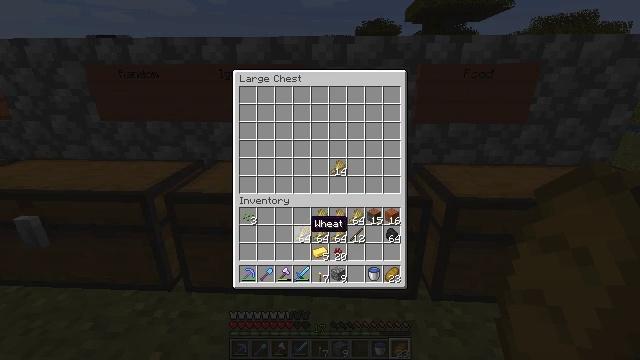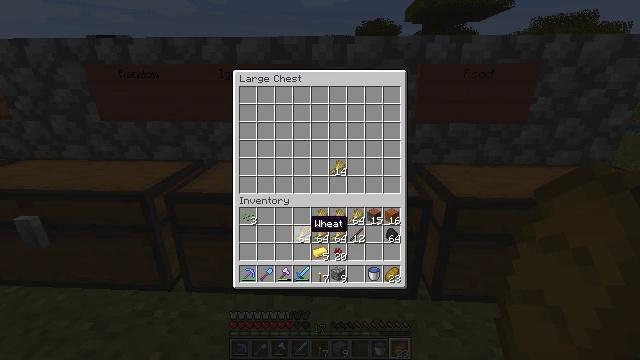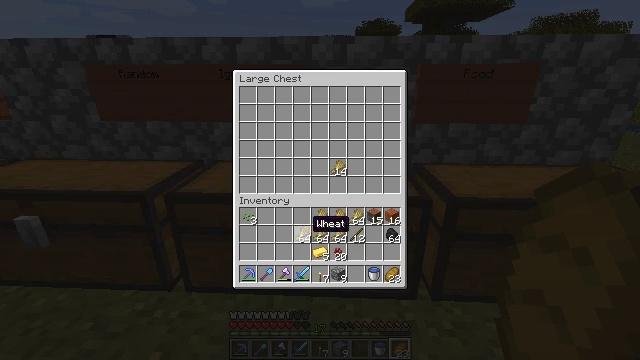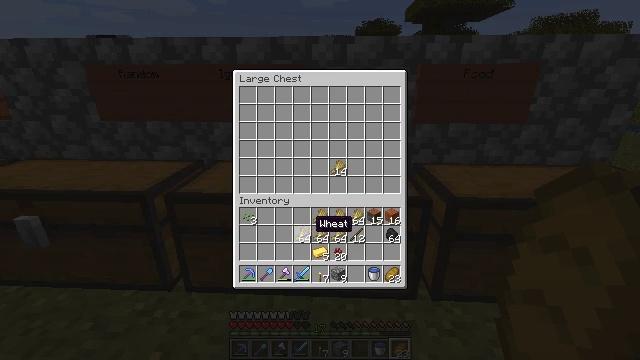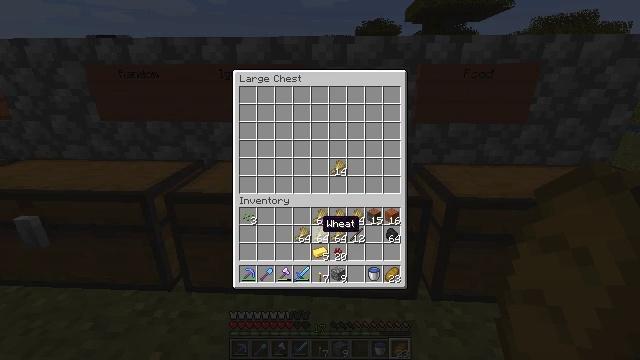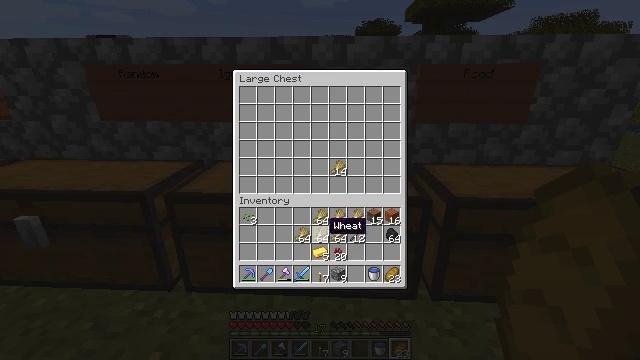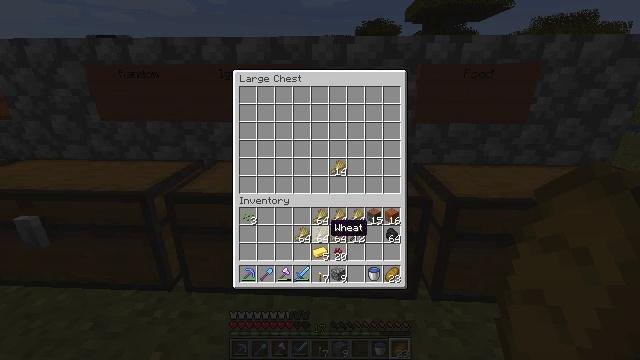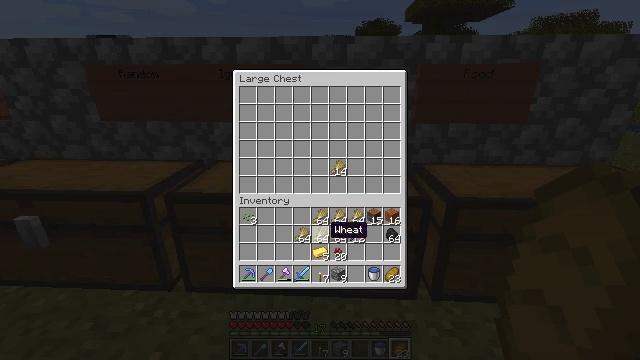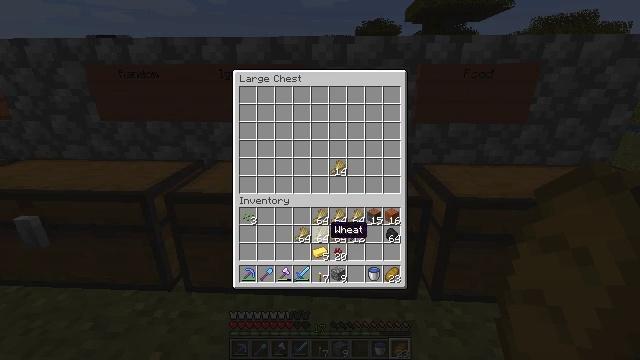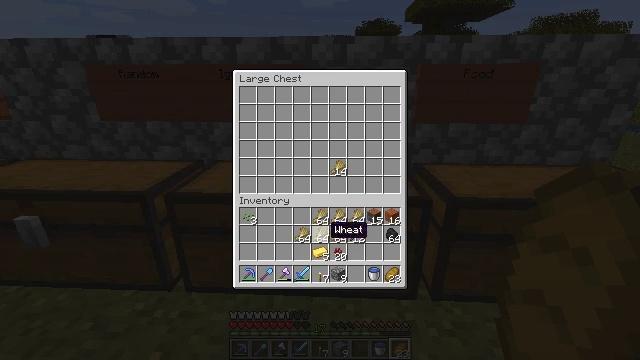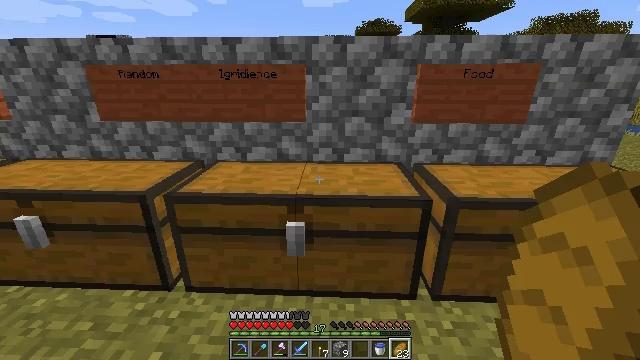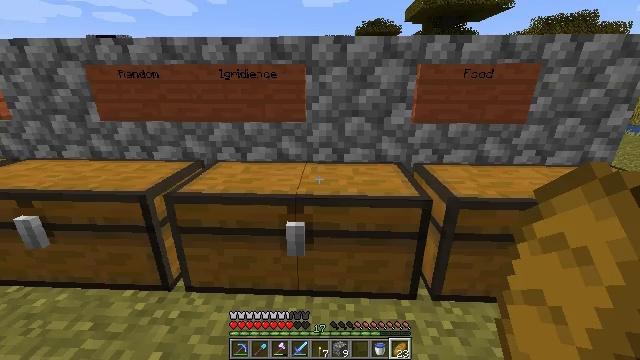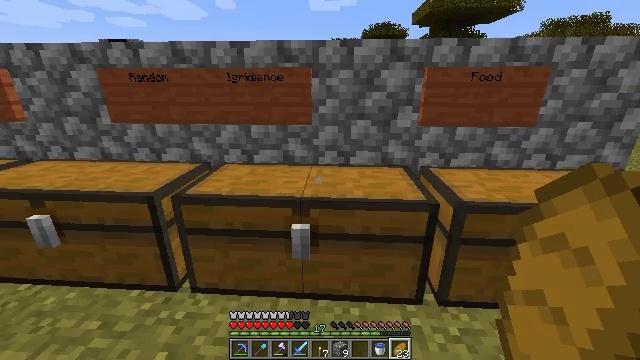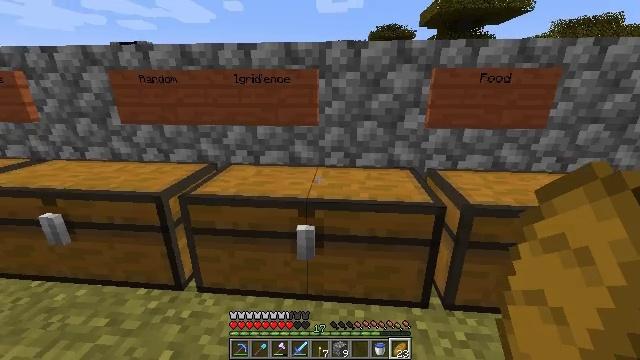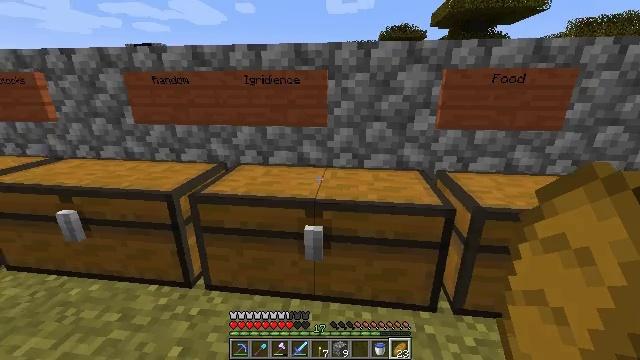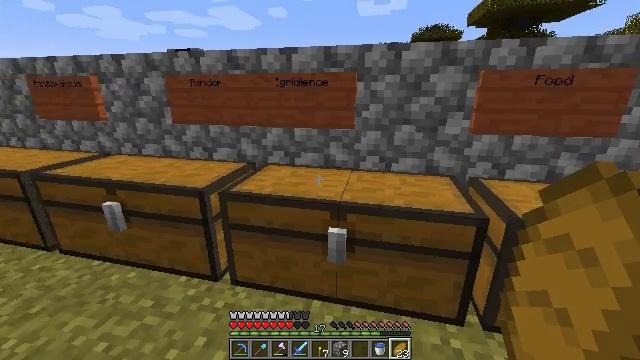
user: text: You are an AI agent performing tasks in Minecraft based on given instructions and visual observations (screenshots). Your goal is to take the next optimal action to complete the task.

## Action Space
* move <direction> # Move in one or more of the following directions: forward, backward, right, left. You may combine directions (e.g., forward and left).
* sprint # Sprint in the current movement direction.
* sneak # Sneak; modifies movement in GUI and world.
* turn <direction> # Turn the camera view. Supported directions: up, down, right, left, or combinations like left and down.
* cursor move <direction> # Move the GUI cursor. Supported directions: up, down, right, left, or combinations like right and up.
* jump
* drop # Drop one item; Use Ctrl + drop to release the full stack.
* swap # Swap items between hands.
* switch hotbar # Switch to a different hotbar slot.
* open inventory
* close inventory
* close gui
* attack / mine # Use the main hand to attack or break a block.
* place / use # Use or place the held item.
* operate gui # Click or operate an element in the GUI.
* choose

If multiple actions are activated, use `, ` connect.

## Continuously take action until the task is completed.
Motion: motion action
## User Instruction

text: Use the crafting table to make bread from wheat.
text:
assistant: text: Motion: no_op
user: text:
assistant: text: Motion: no_op
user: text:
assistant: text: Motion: no_op
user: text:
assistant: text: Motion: cursor move right
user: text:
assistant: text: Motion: no_op
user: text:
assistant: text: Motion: no_op
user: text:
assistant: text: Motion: no_op
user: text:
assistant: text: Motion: no_op
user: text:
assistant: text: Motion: no_op
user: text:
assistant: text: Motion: no_op
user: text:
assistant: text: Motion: close gui
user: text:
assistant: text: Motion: turn left
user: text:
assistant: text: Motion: turn left
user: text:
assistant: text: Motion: turn left
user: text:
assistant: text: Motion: turn left
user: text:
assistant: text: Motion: turn left
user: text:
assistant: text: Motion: move forward, turn left and up
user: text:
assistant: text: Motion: move forward, turn left and up
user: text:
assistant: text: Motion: move forward, turn left
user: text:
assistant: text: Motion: move forward, turn left
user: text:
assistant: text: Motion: move forward, turn left
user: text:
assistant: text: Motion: move forward, turn left
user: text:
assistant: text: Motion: move forward, turn left
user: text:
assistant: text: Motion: move forward, turn left
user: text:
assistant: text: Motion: move forward
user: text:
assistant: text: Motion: move forward
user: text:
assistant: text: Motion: move forward, turn left
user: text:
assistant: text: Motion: move forward
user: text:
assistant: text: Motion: move forward
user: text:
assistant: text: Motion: move forward, sprint